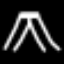
Label: pants